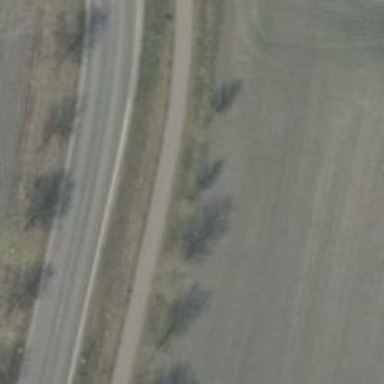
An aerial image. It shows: Row of trees in natural setting.